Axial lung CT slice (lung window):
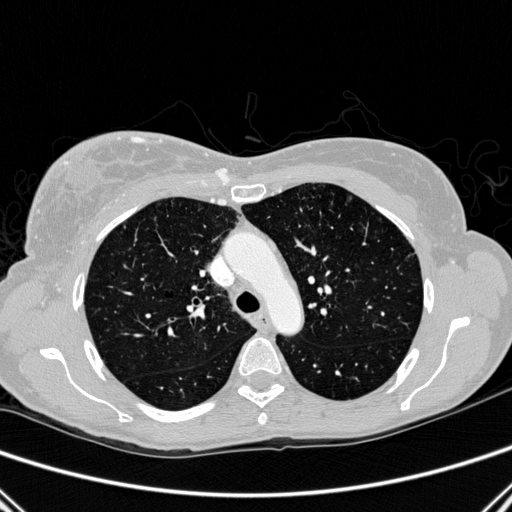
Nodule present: no